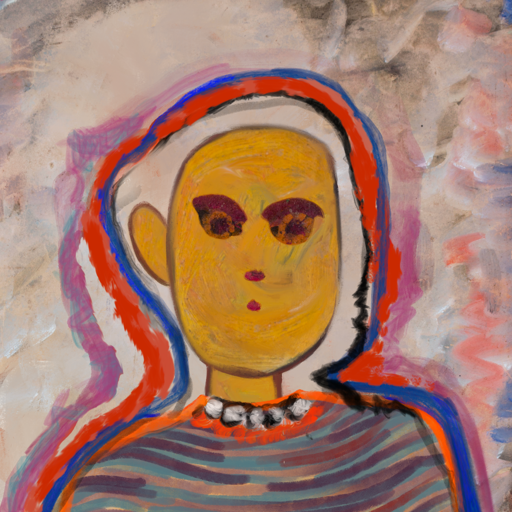
Background: Roy_Bahadur, Head And Neck Front: After_Raid, Face Front: Doll, Bust: Experience, Hair Front: Experience, Head Accessory: Blank, Second Necklace: Blank, Necklace: An_Impression, Baby: Blank